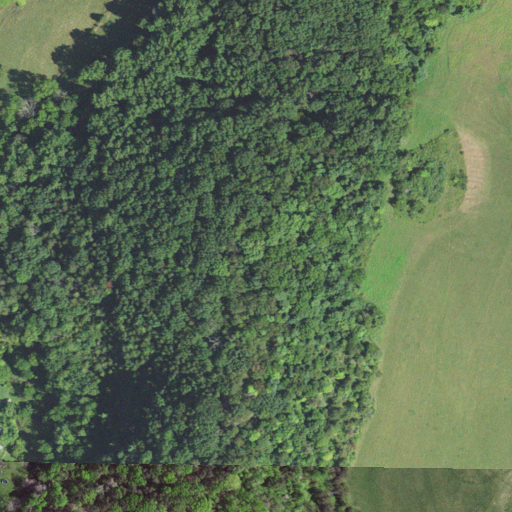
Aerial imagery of mountain in Virginia named Newport Hill containing deciduous forest, pasture, mixed forest, evergreen forest, open development, and low intensity development